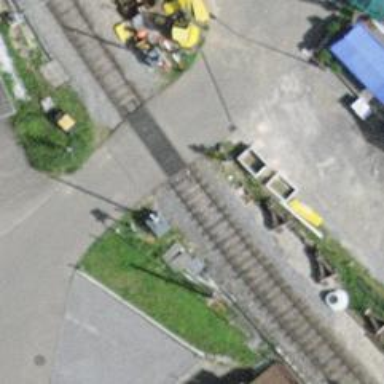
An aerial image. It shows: Level crossing at the railway with full barrier.